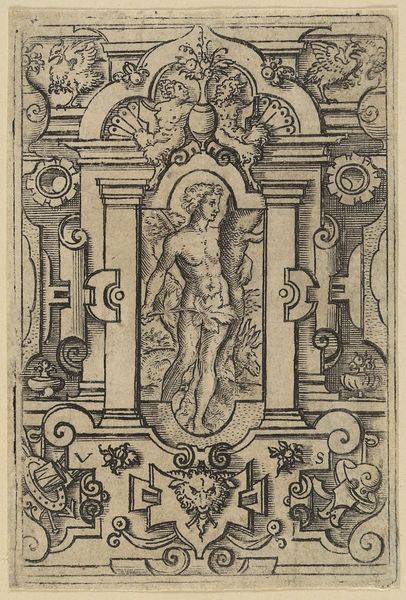
Titel: Adam, Blatt aus der Folge Gottvater, Adam und Eva mit reicher Rahmung
Künstler: Virgil Solis
Standort: Hamburg
Institution: Museum für Kunst und Gewerbe Hamburg
Schlagwörter: vogel, tiere, ornament, renaissance, vase, papier, grafik, graphik, ornamente, fotografie, photographie, adam, maske, druckgraphik, druckgrafik, stich, kupferstich, faune, satyrn, rollwerk, tierornament, reproduktionen, silene, druckerzeugnisse, behälter, vögel, ornamentstich, vorlageblätter